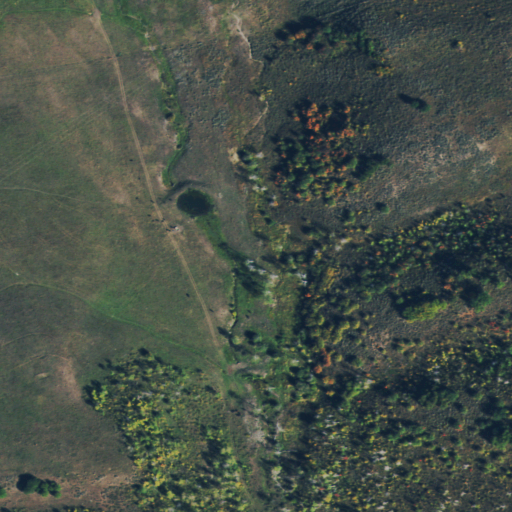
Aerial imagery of valley in Colorado named Impassable Canyon containing shrub, deciduous forest, and mixed forest